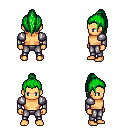
a pixel art fantasy rpg character, male body template, human, tanned skin, steel arm armor, metal pants, green long topknot hairstyle, four views (front, back, left, right), 2x2 character sprite sheet, small pixel art, hard edges, no anti-aliasing